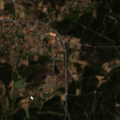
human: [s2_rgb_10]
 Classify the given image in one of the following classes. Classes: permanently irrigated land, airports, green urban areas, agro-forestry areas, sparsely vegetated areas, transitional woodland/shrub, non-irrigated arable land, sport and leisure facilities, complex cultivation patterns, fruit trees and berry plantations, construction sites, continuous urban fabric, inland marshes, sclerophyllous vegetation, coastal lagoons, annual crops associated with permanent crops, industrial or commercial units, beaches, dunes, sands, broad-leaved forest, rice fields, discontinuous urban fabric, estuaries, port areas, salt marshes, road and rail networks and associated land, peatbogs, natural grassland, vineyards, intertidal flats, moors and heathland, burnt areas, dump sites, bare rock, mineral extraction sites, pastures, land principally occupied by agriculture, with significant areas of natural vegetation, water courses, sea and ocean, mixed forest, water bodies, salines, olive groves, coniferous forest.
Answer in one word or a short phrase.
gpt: complex cultivation patterns, land principally occupied by agriculture, with significant areas of natural vegetation, coniferous forest, transitional woodland/shrub